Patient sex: M
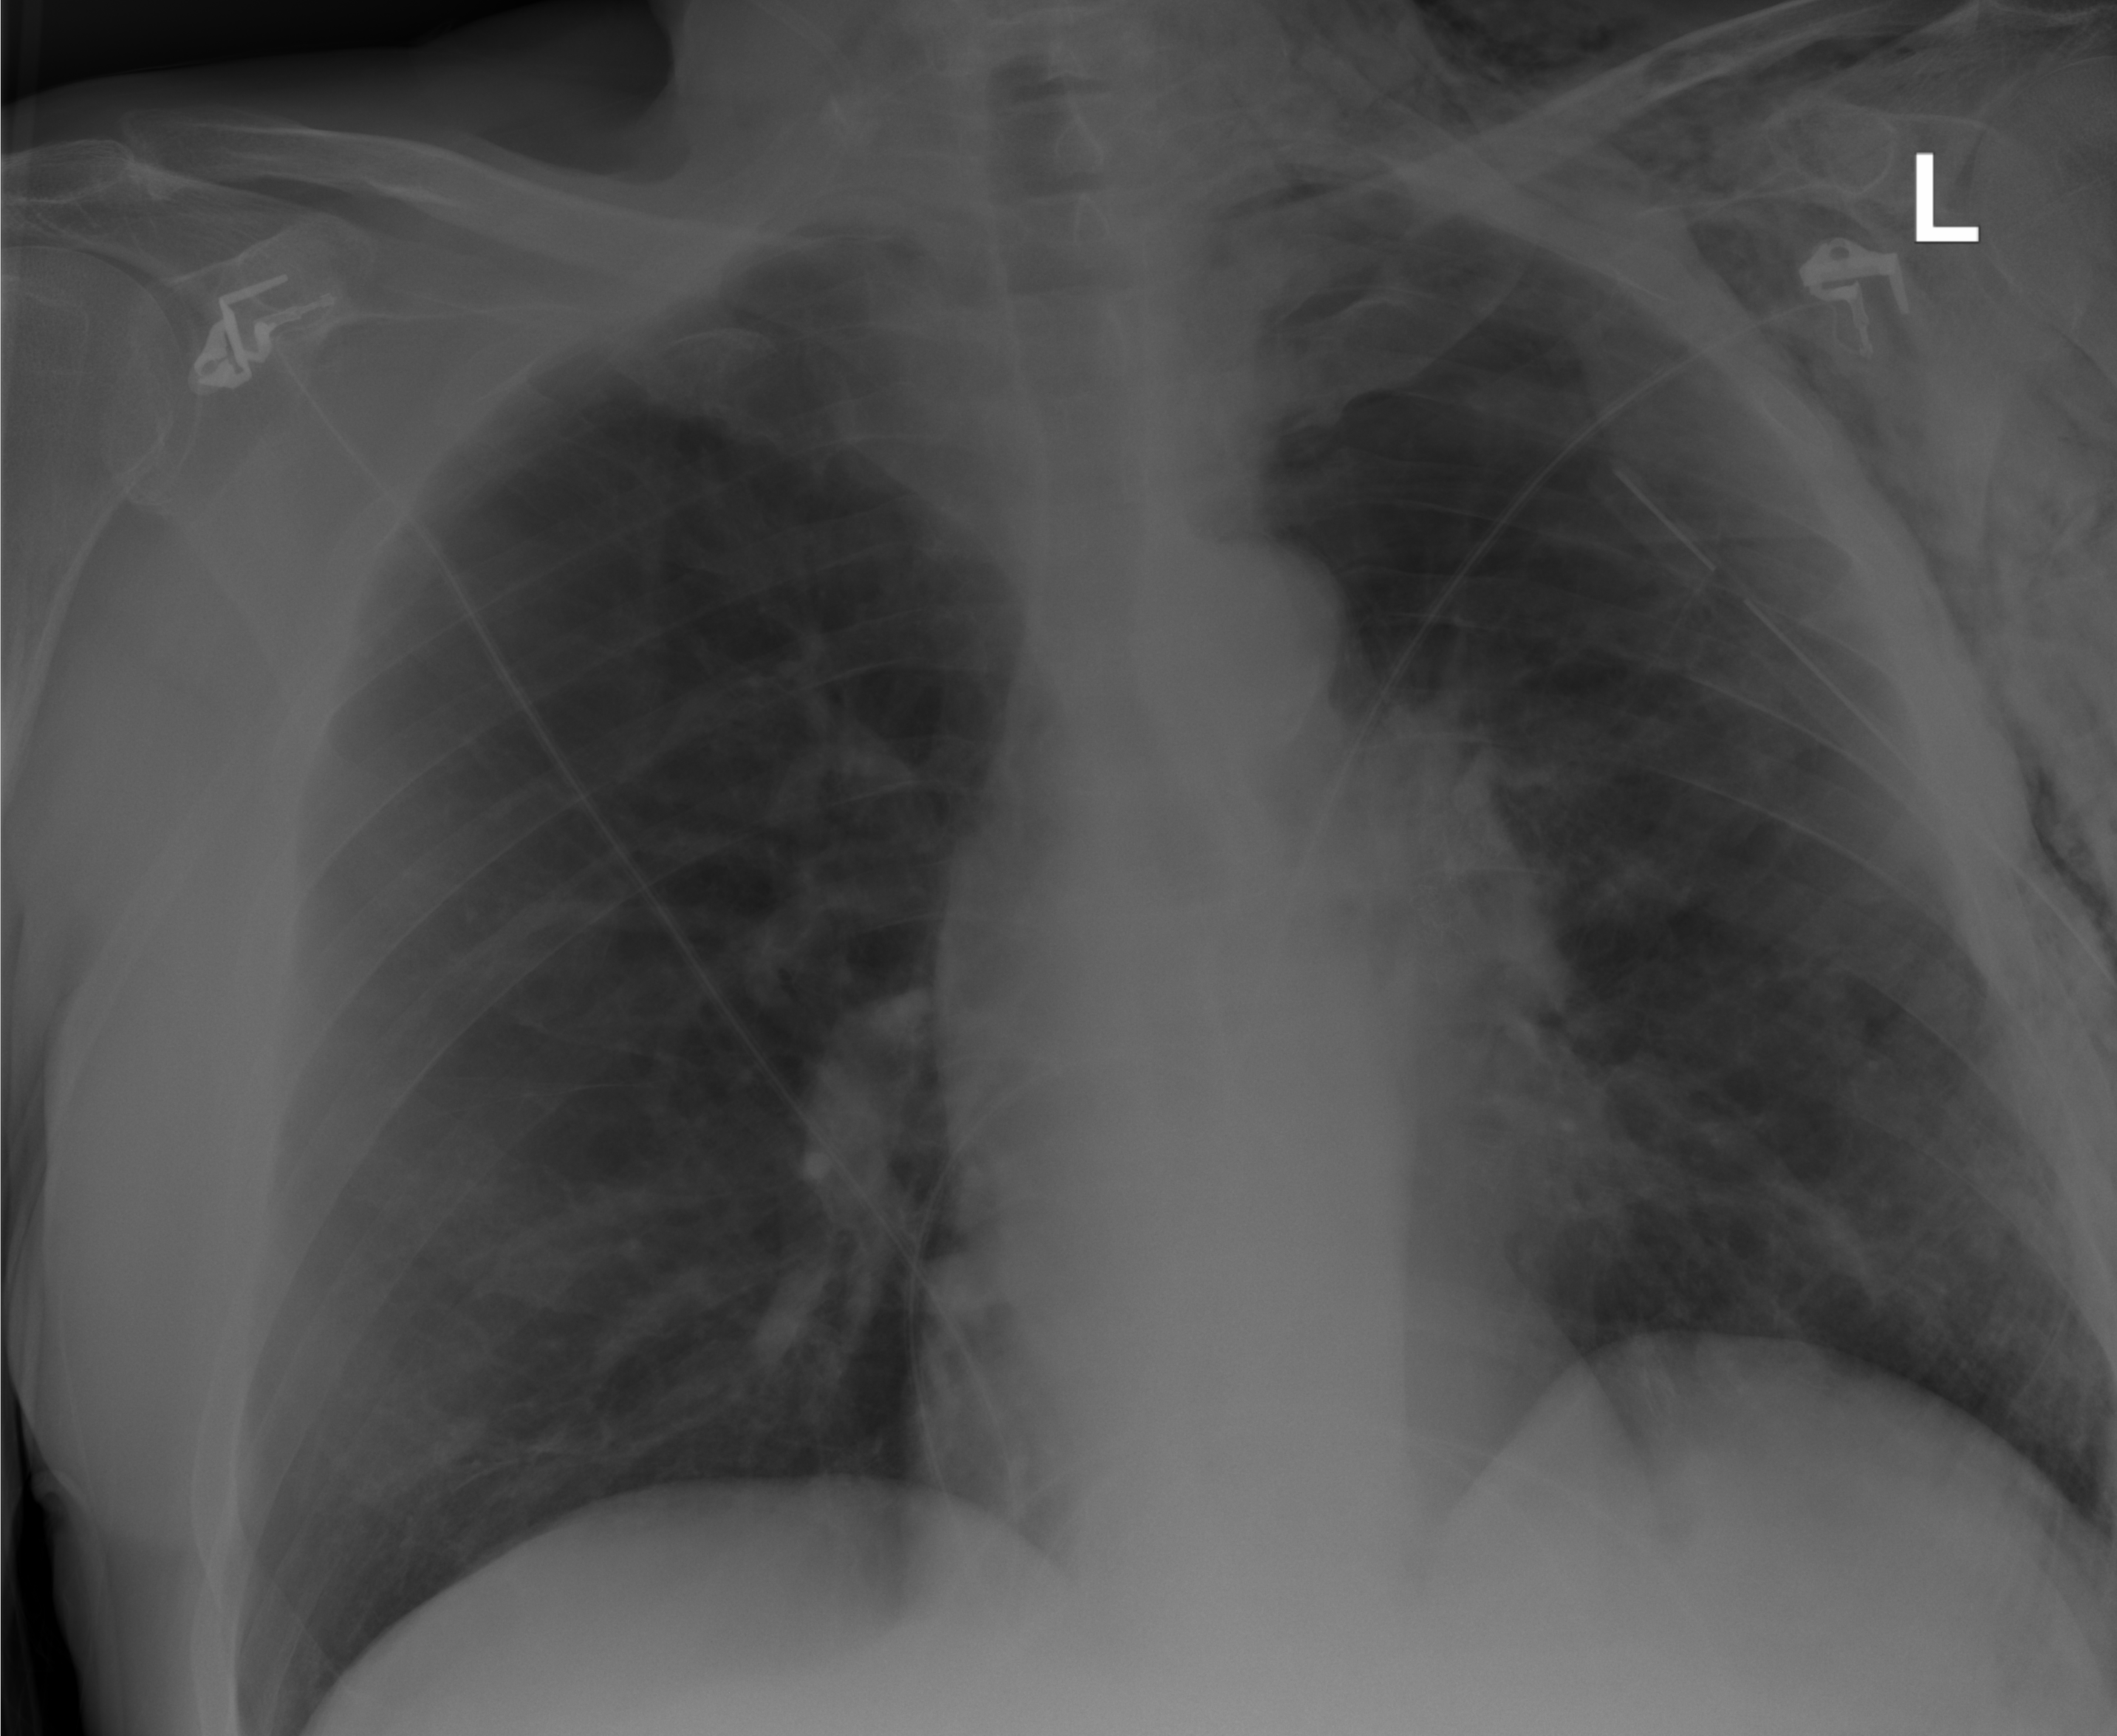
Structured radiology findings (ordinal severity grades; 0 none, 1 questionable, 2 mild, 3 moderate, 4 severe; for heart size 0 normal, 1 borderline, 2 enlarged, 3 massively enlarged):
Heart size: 0
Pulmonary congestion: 0
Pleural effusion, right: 0
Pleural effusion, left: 0
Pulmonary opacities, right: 0
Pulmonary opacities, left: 0
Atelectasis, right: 2
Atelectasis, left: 2